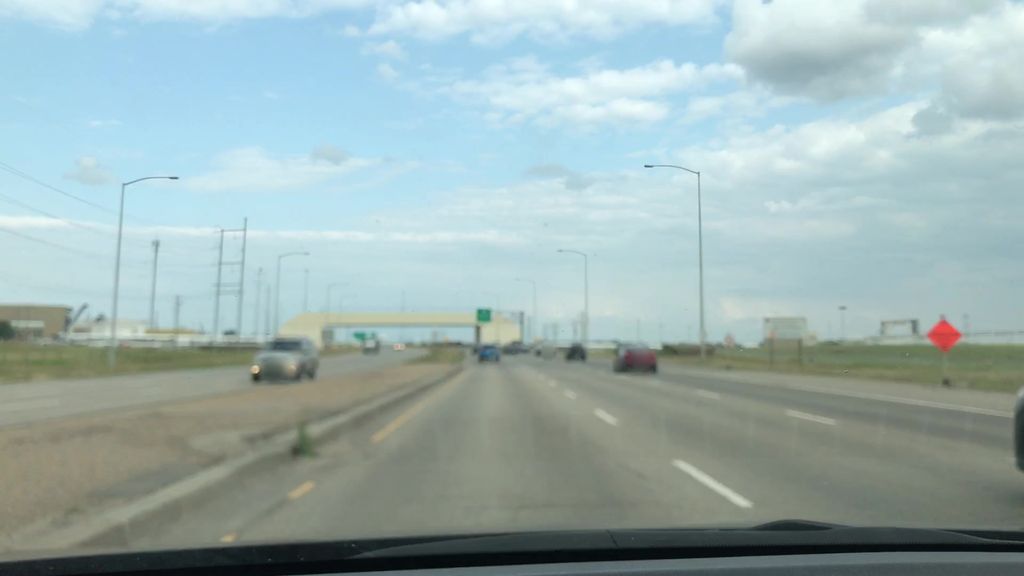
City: edmonton